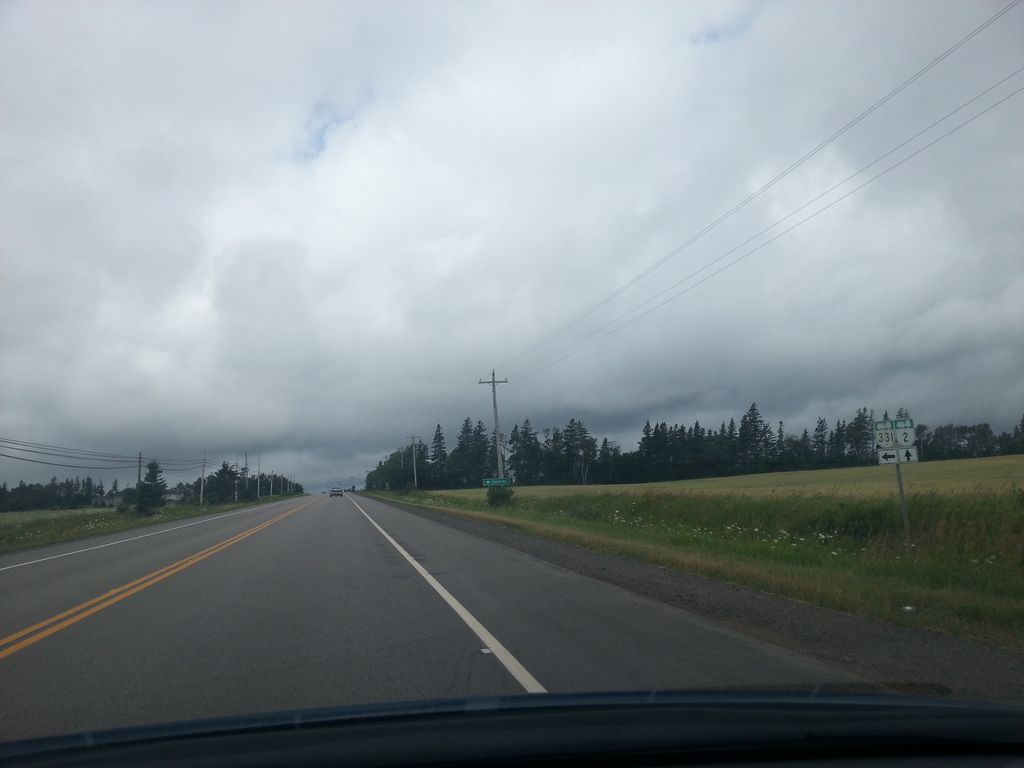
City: charlottetown